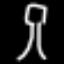
Label: The Eiffel Tower